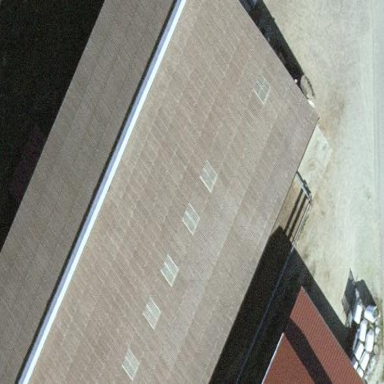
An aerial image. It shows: Part of building with skillion roof in gray color. The building itself is brown.